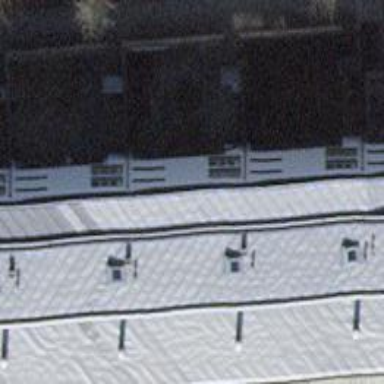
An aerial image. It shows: Building with flat roof.